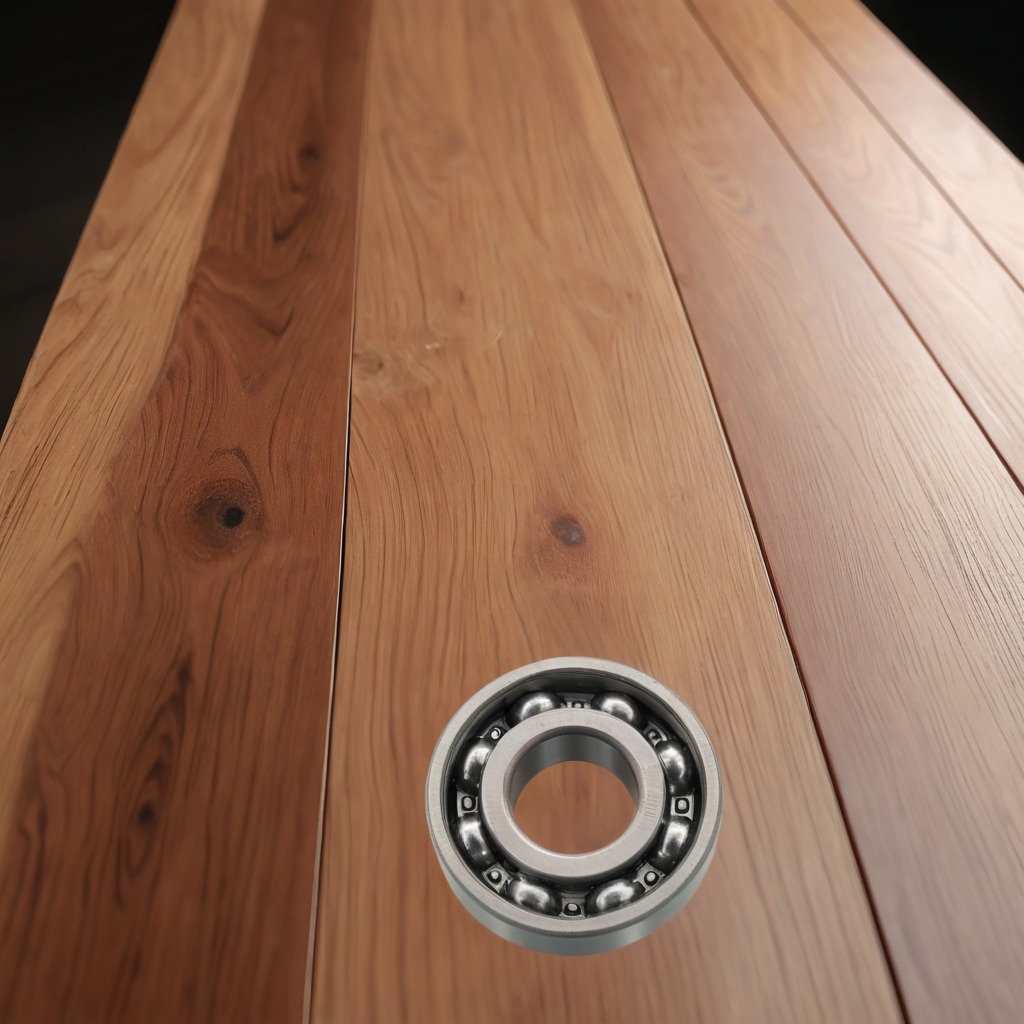
A metal ball bearing is lying on the wooden table.